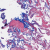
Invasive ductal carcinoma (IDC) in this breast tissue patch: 0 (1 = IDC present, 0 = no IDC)